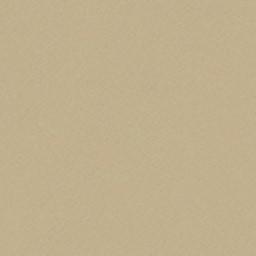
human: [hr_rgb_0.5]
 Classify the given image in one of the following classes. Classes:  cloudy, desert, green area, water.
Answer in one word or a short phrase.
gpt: desert